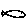
Label: fish